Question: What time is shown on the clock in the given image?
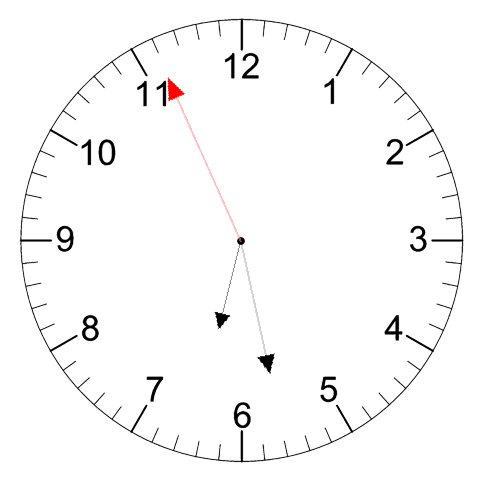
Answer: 06:27:56